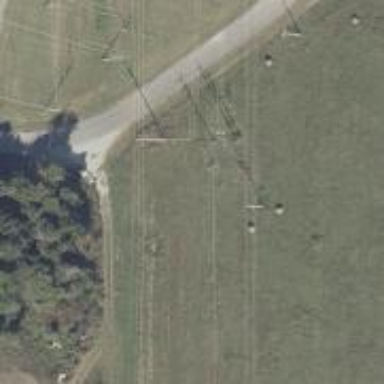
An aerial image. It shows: Power pole.